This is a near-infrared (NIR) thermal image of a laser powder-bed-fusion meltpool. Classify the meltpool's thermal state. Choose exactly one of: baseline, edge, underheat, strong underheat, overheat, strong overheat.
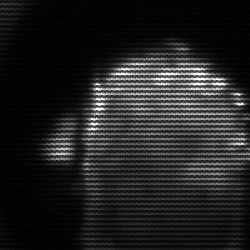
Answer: baseline